Question: So I have a CSV file which I need to manipulate a bit, select the data I need and export to another CSV file.
The code I have is:
'''
$rawCSV = "C:\Files
aw.csv"
$outputCSV = "C:\Files\output.csv"
Import-Csv -Header @("a","b","c","d") -Path $rawCSV |
select -Skip 7 |
Where-Object { $_.b.length -gt 1 } |
ft b,a,c,d |
Out-File $outputCSV
'''
So this code uses the Import-Csv command to allow me to select just the columns I need, add some headers in the order I want and then I am simply putting the output in to a CSV file called $outputCSV. The contents of this output file look something like this:
'''
b a c d
- - - -
john smith 29 England
mary poopins 79 Walton
'''
I am not sure what the delimiter is in this output and rather than these columns being treated as individuals, they are treated as just one column. I have gone on further to replace all the spaces with a comma using the code:
'''
$b = foreach ($line in $a)
{
$fields = $line -split ''n'
foreach ($field in $fields)
{
$field -replace " +",","
}
}
'''
Which produces a file that looks like this:
'''
b,a,c,d
john,smith,29,England
mary,poppins,79,Walton
'''
But these are all still treated as one column instead of four separate columns as I need.
Using the answer given by @, I now get a file looking like this:

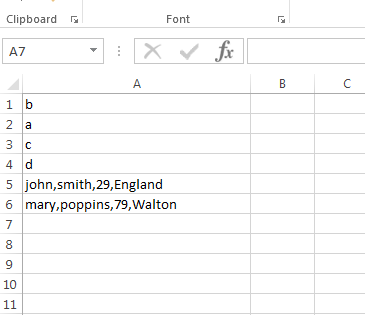
Answer: Don't use 'ft' to reorder your columns - it's intended to format output for the screen, not really suitable for CSV.
# "Manual" solution:
'''
$rawCSV = "C:\Files
aw.csv"
$outputCSV = "C:\Files\output.csv"
# Import and filter your raw data
$RawData = Import-Csv -Header @("a","b","c","d") -Path $rawCSV
$Data = $RawData | Select -Skip 7 | Where-Object { $_.b.length -gt 1 }
# Write your headers to the output file
"b","a","c","d" -join ',' | Out-File $outputCSV -Force
$ReorderedData = foreach($Row in $Data){
# Reorder the columns in each row
'{0},{1},{2},{3}' -f $Row.b , $Row.a , $Row.c, $Row.d
}
# Write the reordered rows to the output file
$ReorderedData | Out-File $outputCSV -Append
'''
---
# Using Export-Csv:
As of PowerShell 3.0, you could also push the rows into a '[pscustomobject]' and pipe that to 'Export-Csv' ('pscustomobject' preserves the order in which you supply the properties):
'''
$rawCSV = "C:\Files
aw.csv"
$outputCSV = "C:\Files\output.csv"
# Import and filter your raw data
$RawData = Import-Csv -Header @("a","b","c","d") -Path $rawCSV
$Data = $RawData | Select -Skip 7 | Where-Object { $_.b.length -gt 1 }
# Take the columns you're interested in, put them into new custom objects and export to CSV
$Data | ForEach-Object {
[pscustomobject]@{ "b" = $_.b; "a" = $_.a; "c" = $_.c; "d" = $_.d }
} | Export-Csv -NoTypeInformation $outputCSV
'''
'Export-Csv' will take care of enclosing strings in quotes to escape ',' properly (one thing less for you to worry about)